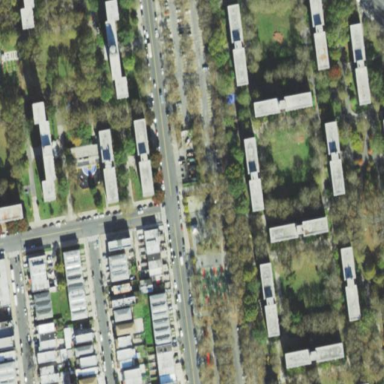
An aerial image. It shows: Residential area with apartments.